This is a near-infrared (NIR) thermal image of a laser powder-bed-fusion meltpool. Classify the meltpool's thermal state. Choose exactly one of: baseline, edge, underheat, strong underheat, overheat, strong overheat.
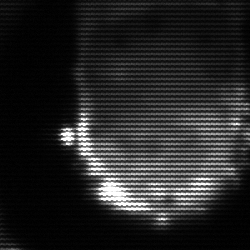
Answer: baseline